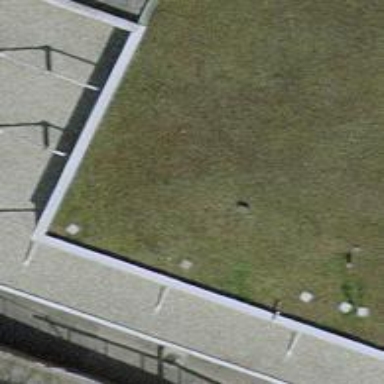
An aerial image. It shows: View of roof of building.